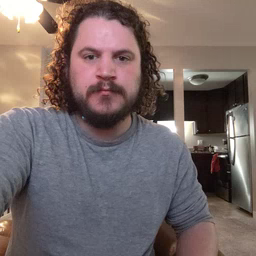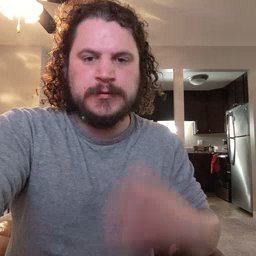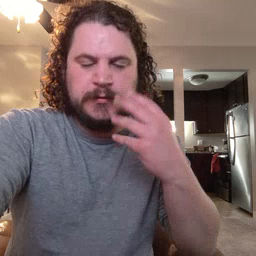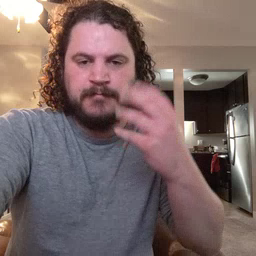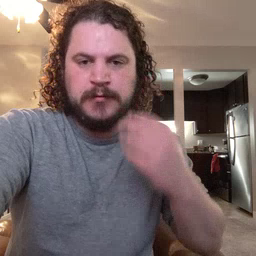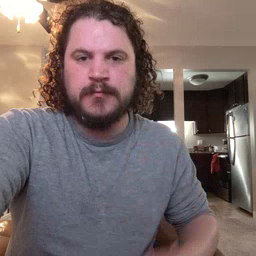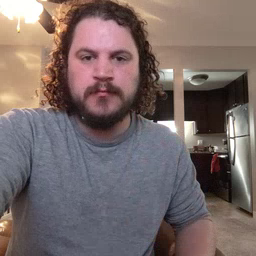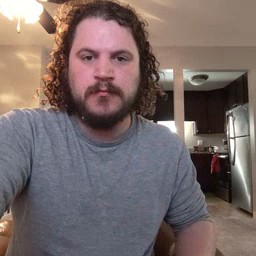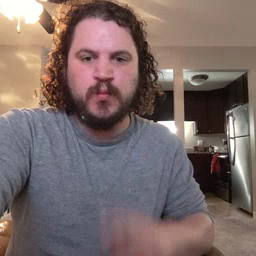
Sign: sleepy